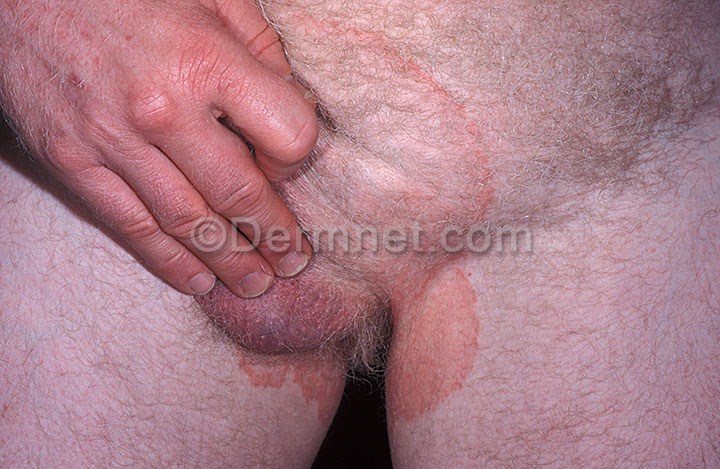
Disease: Tinea Ringworm Candidiasis and other Fungal Infections